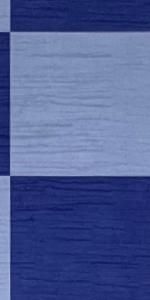
Label: Empty